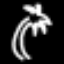
Label: palm tree